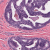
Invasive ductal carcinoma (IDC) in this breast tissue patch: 0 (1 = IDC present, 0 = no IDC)